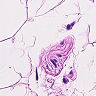
Metastatic tissue present: no